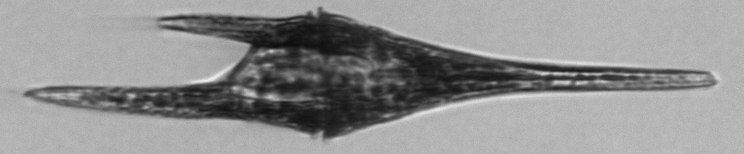
Label: Tripos_furca